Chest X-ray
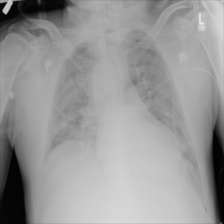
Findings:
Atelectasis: positive
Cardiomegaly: negative
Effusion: negative
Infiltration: positive
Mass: negative
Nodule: negative
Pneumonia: negative
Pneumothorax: negative
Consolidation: negative
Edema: negative
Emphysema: negative
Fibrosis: negative
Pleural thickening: negative
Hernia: negative